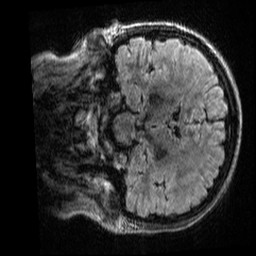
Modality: T2w
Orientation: coronal
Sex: female
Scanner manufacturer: ge
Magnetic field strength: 3 T
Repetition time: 6 s
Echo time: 0.1265 s